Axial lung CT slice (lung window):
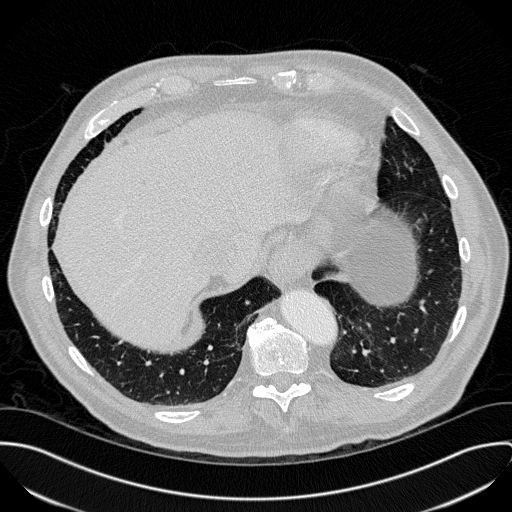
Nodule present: no